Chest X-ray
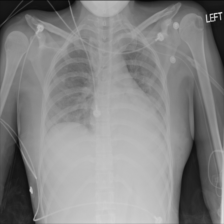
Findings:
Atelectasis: positive
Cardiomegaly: negative
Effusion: negative
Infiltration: negative
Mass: negative
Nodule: negative
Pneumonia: negative
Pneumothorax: negative
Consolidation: negative
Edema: negative
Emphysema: negative
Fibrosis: negative
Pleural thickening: negative
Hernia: negative